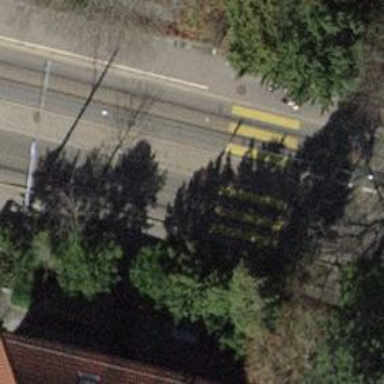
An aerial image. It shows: Tertiary road with asphalt surface and embedded tram rails.